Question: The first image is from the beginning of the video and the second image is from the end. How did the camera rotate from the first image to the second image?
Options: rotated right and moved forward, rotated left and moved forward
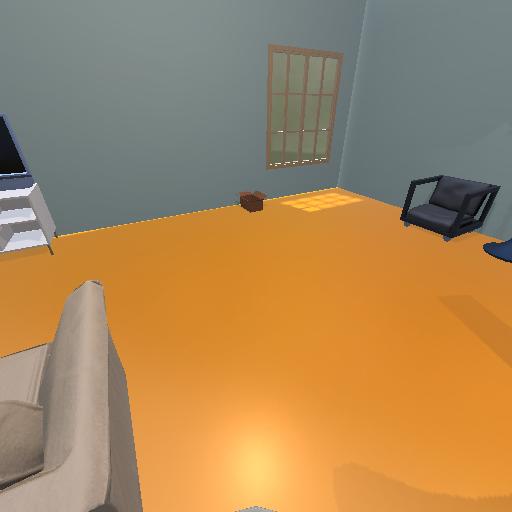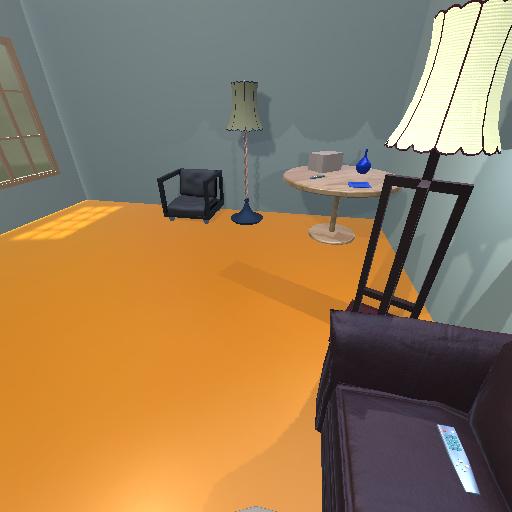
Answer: rotated right and moved forward